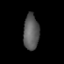
Tissue: prostate
Cell type: T cells
Senescence score: 0.8339
Nuclear area (px): 544
Mean DAPI intensity: 91.627